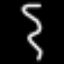
Label: squiggle